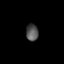
Tissue: lung
Cell type: Endothelial cells
Senescence score: 0.5908
Nuclear area (px): 200
Mean DAPI intensity: 83.455